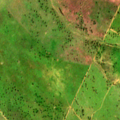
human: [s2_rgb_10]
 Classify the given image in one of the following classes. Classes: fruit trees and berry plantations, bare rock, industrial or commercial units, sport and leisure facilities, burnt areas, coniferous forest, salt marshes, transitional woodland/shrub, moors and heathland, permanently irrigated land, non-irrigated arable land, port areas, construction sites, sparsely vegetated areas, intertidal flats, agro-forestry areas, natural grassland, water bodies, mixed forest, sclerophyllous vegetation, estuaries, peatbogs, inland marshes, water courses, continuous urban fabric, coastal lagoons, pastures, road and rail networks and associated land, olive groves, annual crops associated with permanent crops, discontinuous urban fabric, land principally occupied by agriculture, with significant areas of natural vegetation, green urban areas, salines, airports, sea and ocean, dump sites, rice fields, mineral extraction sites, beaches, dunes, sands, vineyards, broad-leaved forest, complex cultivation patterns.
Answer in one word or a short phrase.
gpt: non-irrigated arable land, pastures, agro-forestry areas